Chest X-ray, AP view. Patient: 40 years old, sex F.
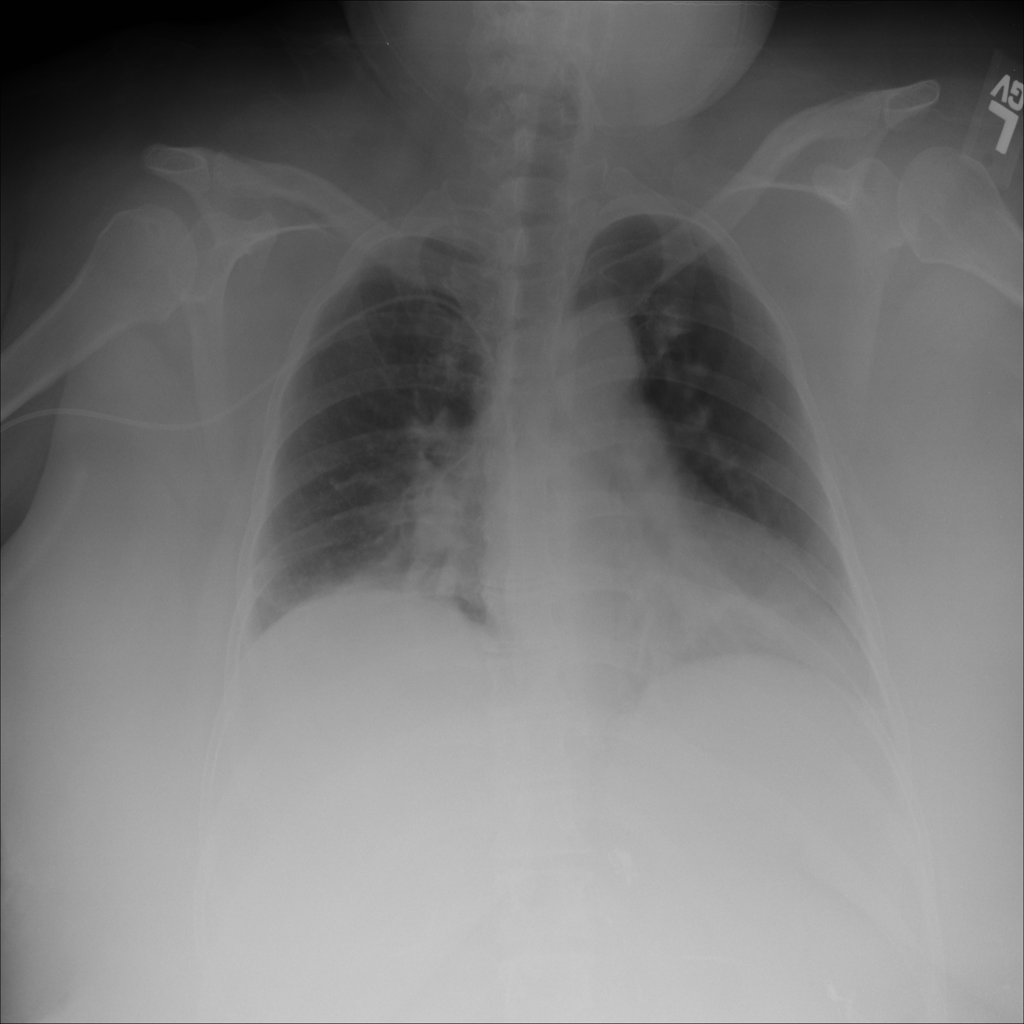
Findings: No Finding